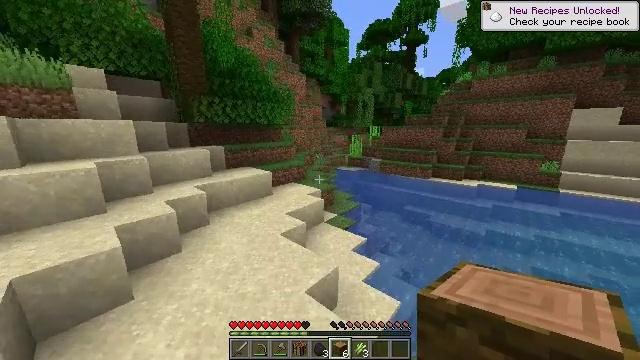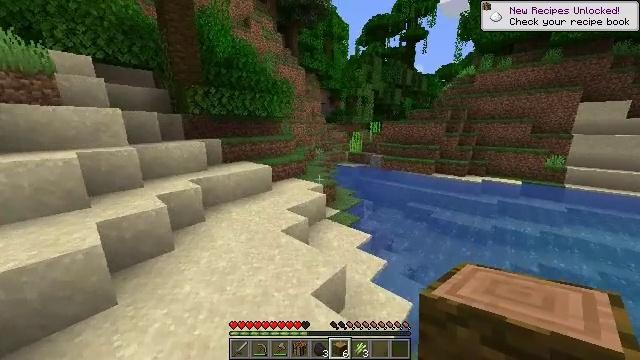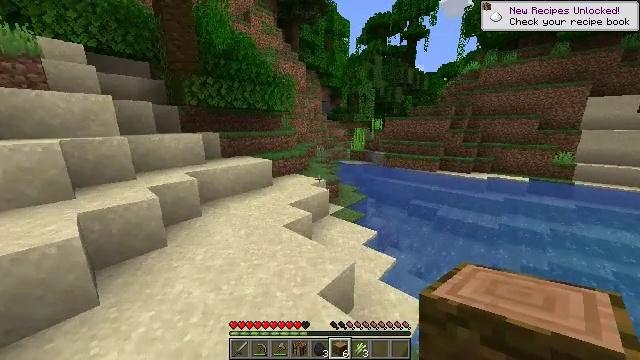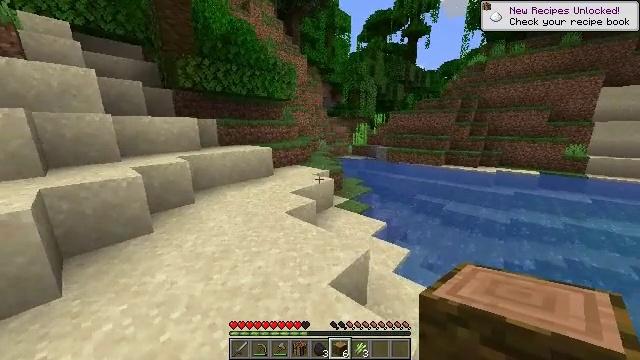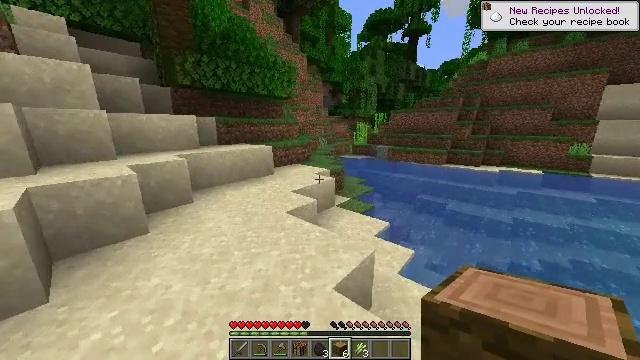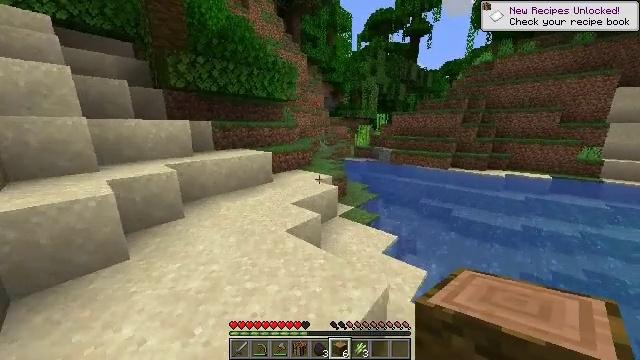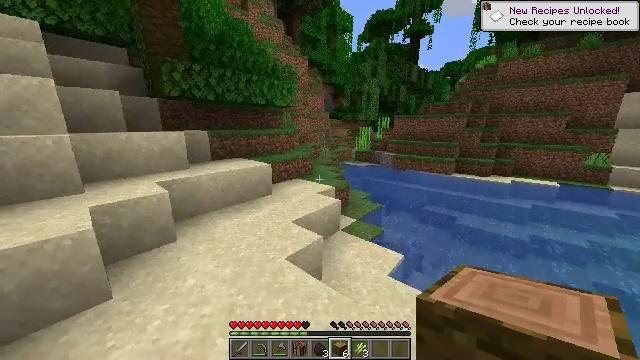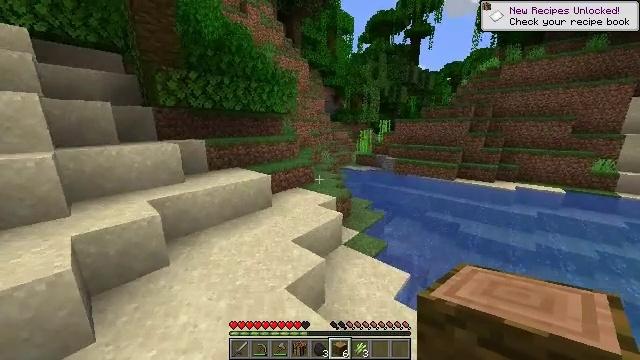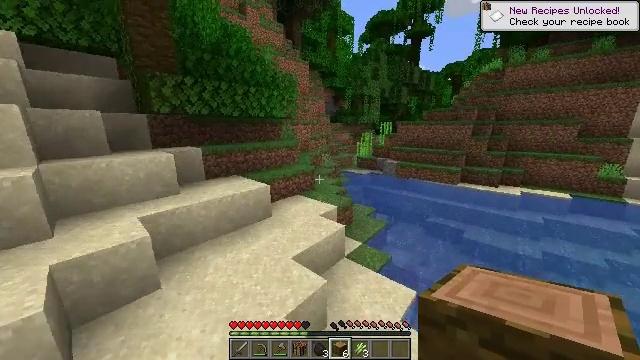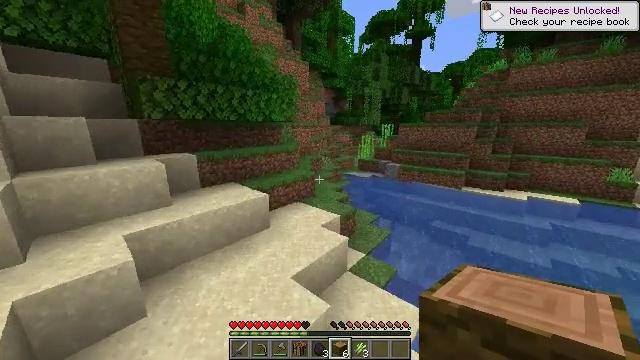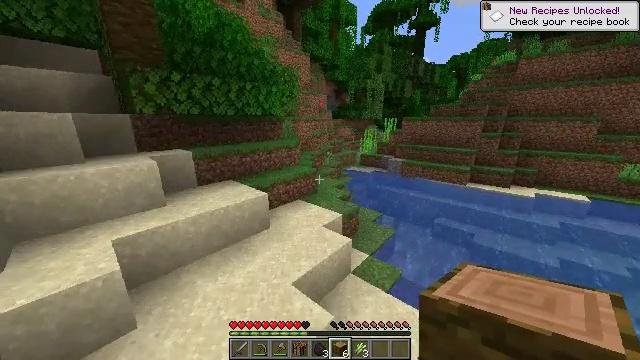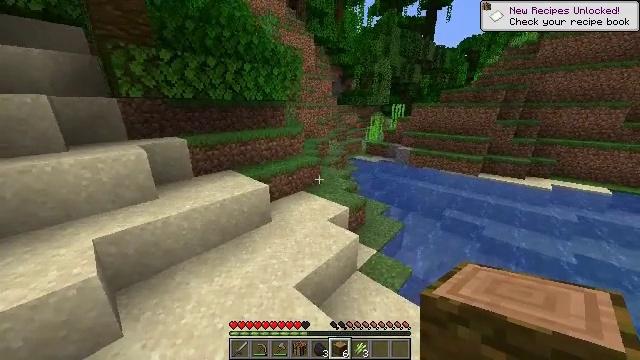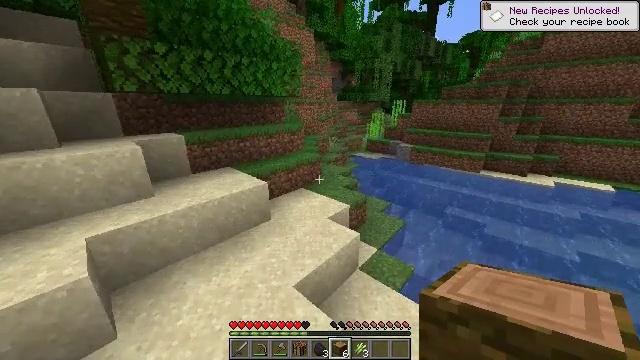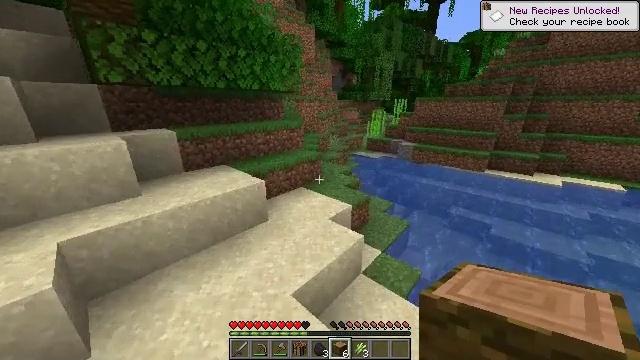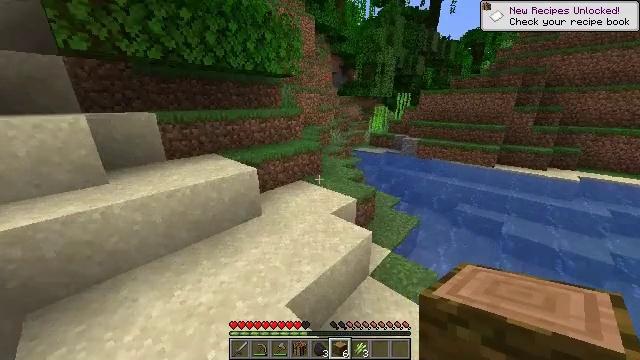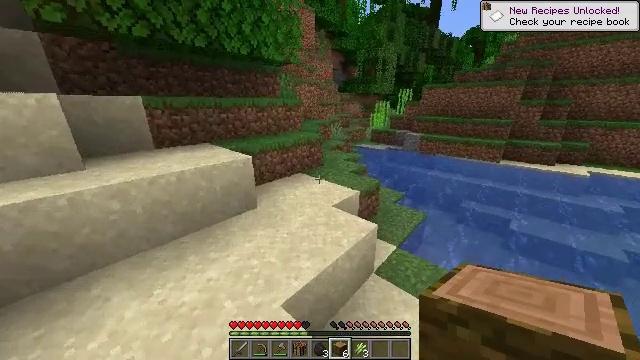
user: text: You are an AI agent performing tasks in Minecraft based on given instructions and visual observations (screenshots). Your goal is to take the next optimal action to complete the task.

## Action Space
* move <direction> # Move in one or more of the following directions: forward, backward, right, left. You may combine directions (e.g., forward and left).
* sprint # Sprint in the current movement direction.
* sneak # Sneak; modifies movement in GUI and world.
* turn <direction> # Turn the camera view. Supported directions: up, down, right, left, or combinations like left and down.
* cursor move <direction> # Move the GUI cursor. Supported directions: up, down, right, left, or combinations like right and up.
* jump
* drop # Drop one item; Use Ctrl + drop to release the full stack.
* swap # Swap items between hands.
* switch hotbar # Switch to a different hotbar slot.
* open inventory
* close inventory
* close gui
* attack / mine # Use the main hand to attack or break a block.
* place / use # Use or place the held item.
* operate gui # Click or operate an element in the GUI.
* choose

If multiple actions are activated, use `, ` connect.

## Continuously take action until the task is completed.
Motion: motion action
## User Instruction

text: Gather sugar cane for crafting.
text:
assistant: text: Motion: move forward, sprint, jump
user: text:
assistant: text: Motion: move forward, sprint, jump
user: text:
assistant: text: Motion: move forward, sprint, jump
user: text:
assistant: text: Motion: move forward, sprint, jump
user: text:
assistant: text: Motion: move forward, sprint, jump
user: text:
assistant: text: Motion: move forward, sprint, jump
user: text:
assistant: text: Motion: move forward, sprint, jump
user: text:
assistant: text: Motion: move forward, sprint, jump
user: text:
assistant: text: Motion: move forward, sprint, jump
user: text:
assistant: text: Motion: move forward, sprint, turn down, jump
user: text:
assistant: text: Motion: move forward, sprint, turn left and down, jump
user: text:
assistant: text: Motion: move forward, sprint, jump
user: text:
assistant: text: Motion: move forward, sprint, jump
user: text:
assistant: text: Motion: move forward, sprint, jump
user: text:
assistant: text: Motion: move forward, sprint, jump
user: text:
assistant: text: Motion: move forward, sprint, turn right, jump
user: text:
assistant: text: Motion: move forward, sprint, turn right, jump
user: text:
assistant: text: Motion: move forward, sprint, jump
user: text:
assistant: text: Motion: move forward, sprint, turn right, jump
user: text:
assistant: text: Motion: move forward, sprint, turn right, jump
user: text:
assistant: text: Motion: move forward, sprint, jump
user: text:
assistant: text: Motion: move forward, sprint, jump
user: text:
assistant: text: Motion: move forward, sprint, jump
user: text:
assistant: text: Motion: move forward, sprint, jump
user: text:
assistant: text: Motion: move forward, sprint, jump
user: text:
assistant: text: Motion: move forward and move right, sprint, jump
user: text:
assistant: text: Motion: move forward and move right, sprint, turn left and down, jump
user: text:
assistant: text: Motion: move forward and move right, sprint, turn left, jump
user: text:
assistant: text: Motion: move forward, sprint, turn left, jump
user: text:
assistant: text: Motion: move forward, sprint, turn left, jump